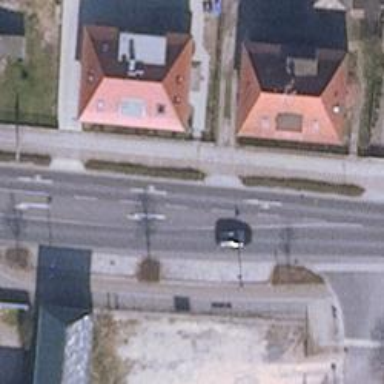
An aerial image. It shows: Primary highway with asphalt surface. It has sidewalks on both sides and cycle track.